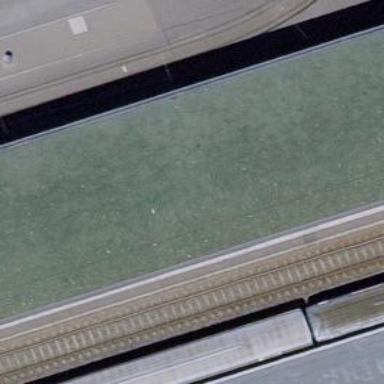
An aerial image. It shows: Tram stop with public transport stop position for trams.